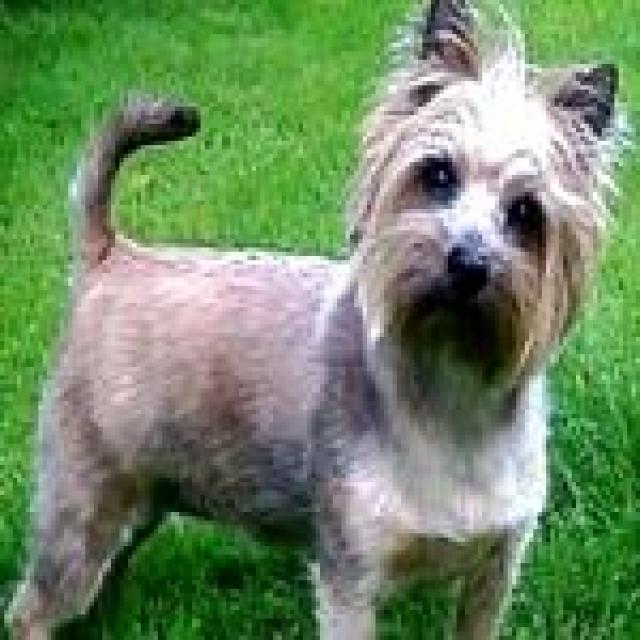
Healthy canine skin — no visible lesions, inflammation, or abnormalities. The skin and coat appear normal.